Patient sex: F
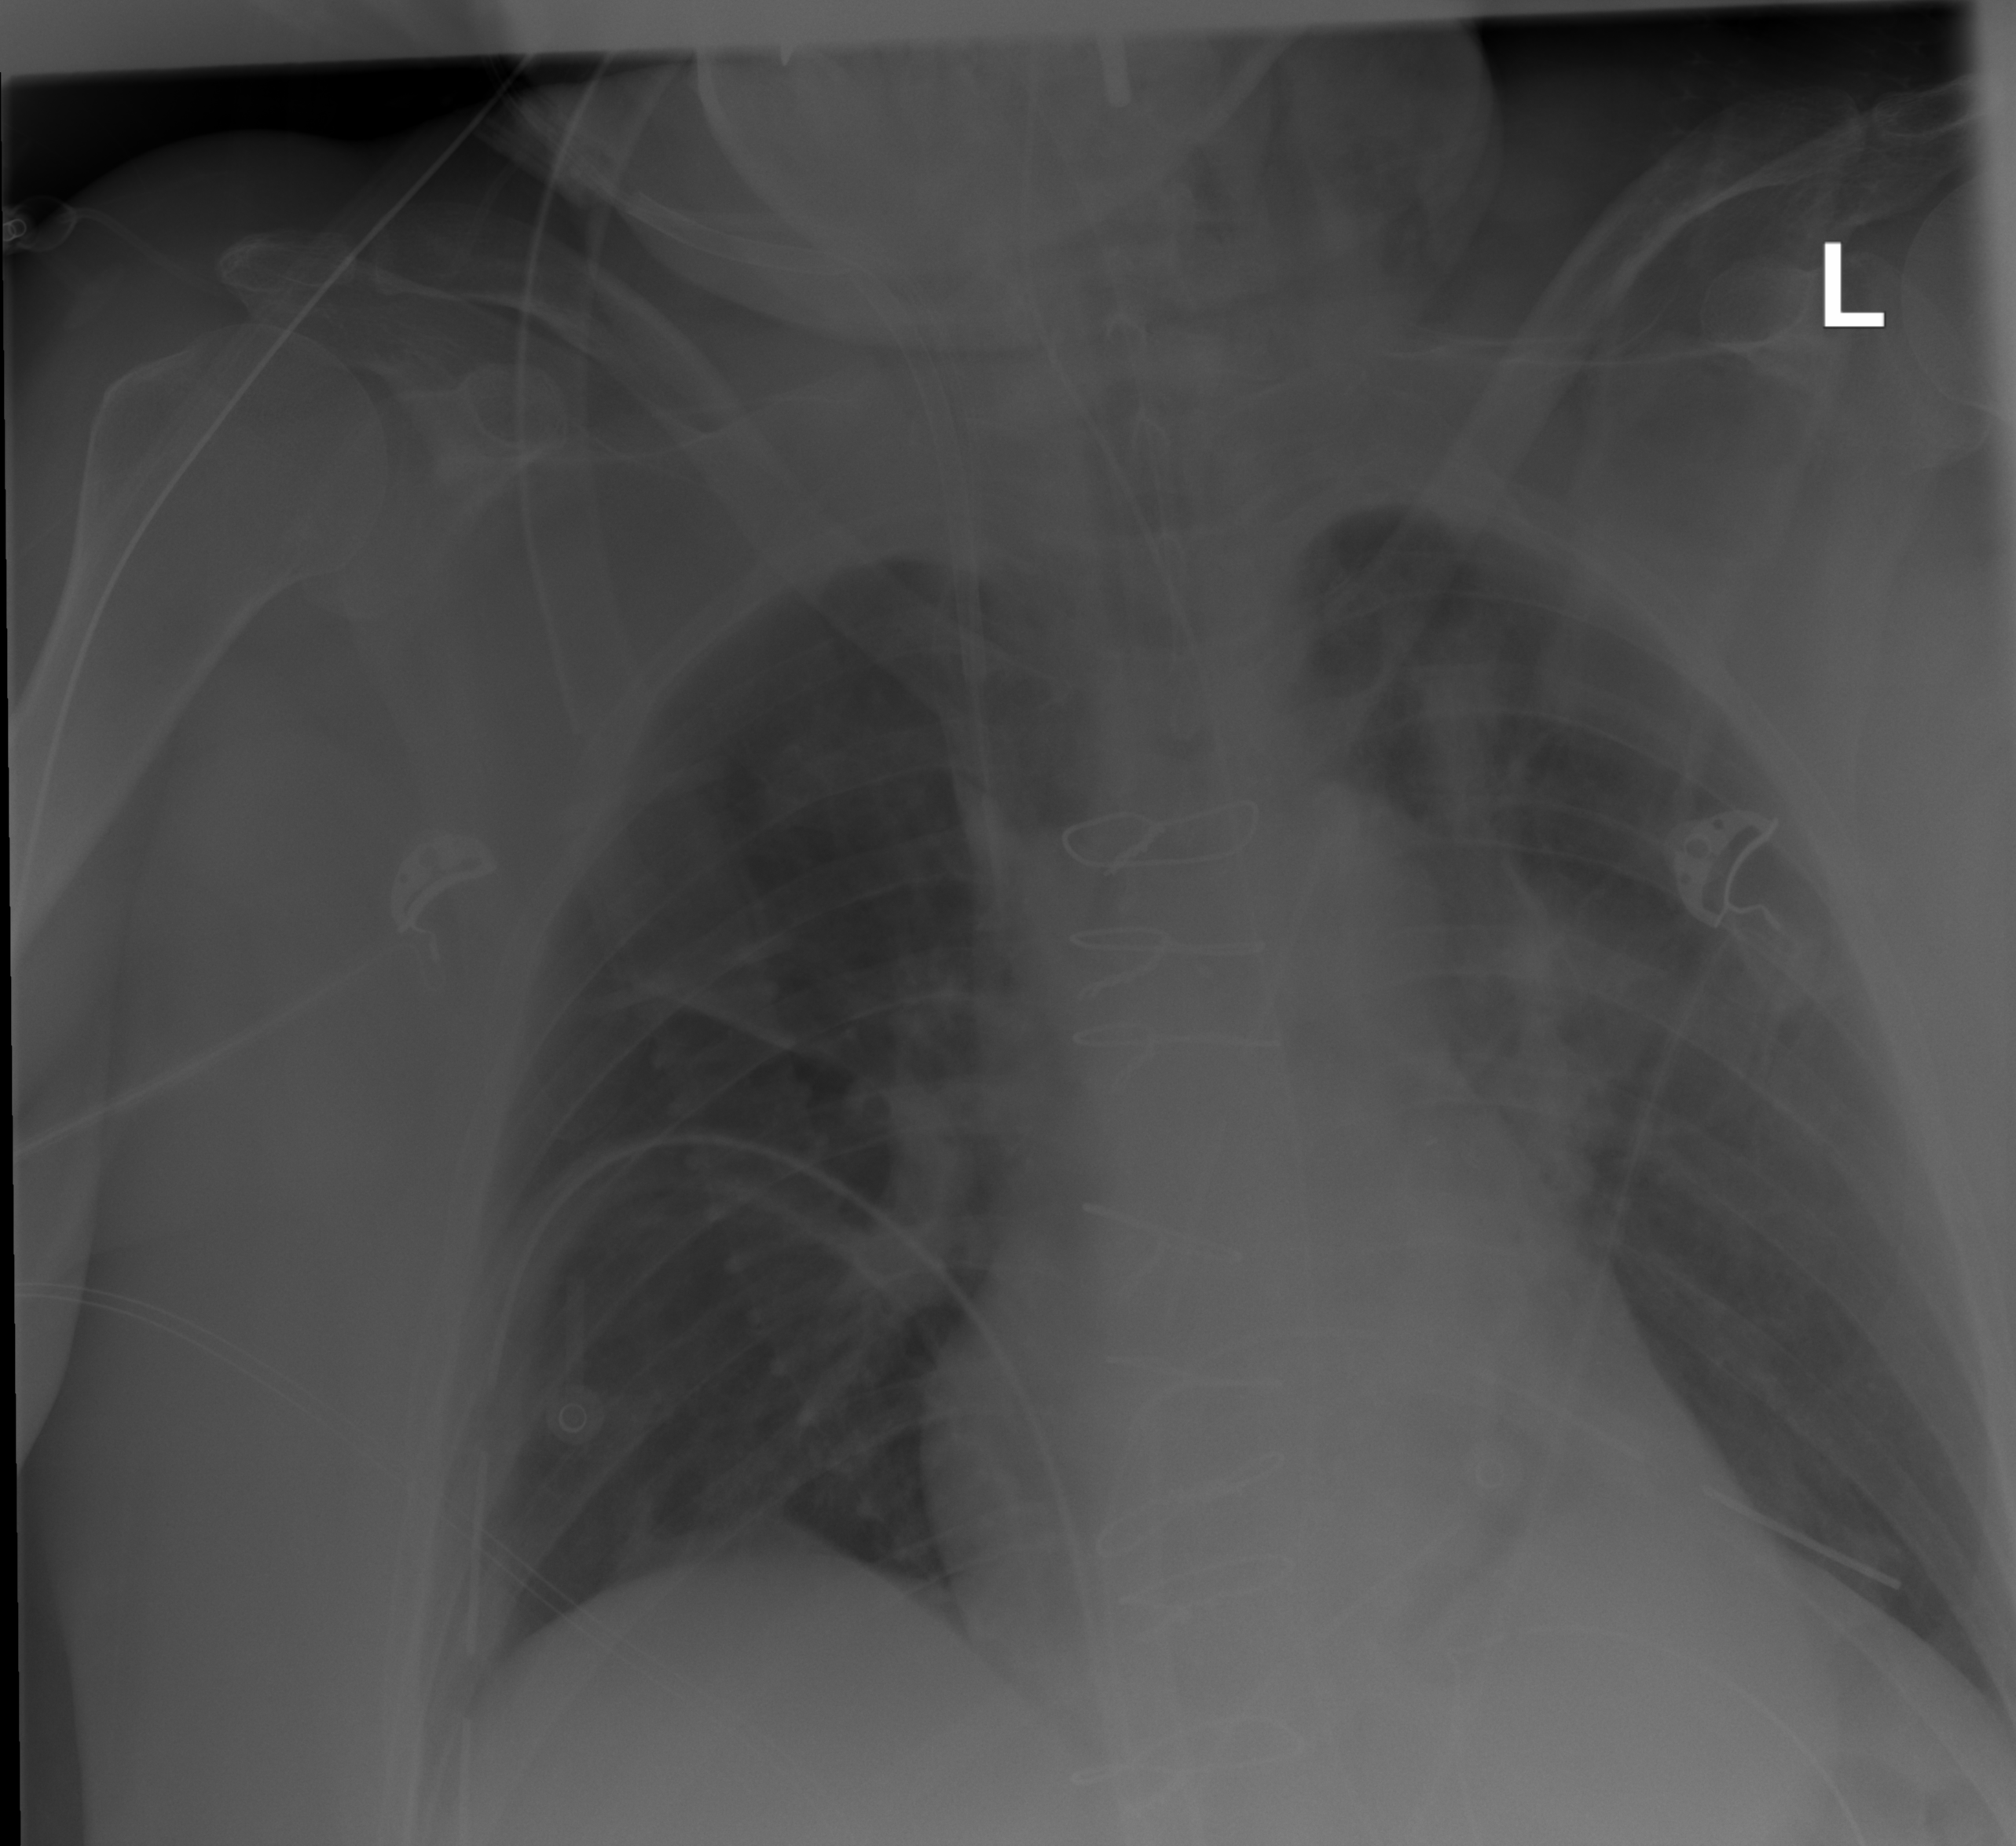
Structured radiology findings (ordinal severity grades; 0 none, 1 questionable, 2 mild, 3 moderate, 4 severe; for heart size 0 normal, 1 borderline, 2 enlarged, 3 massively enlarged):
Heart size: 0
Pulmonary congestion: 0
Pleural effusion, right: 0
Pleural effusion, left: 0
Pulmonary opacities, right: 0
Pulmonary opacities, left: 0
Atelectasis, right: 0
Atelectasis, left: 0